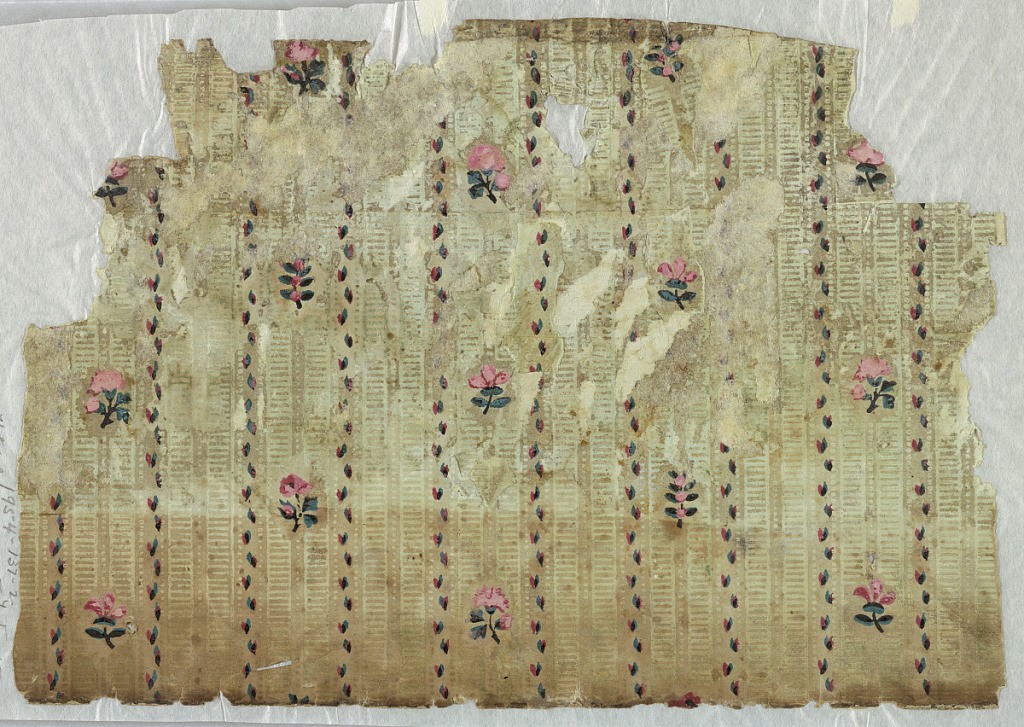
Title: Sidewall - fragment
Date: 1770–75
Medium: Block-printed on handmade paper
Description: Double rows of pale green vertical ladder stripes bordered by columns of green and red sprigs. Along every other vertical double row is placed a widely spaced vertical series of small roses and other flowers. Irregular horizontal rectangle. Printed on neutral ground.